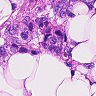
Metastatic tissue present: yes